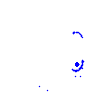
Particle: electron